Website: macys
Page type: billing-address
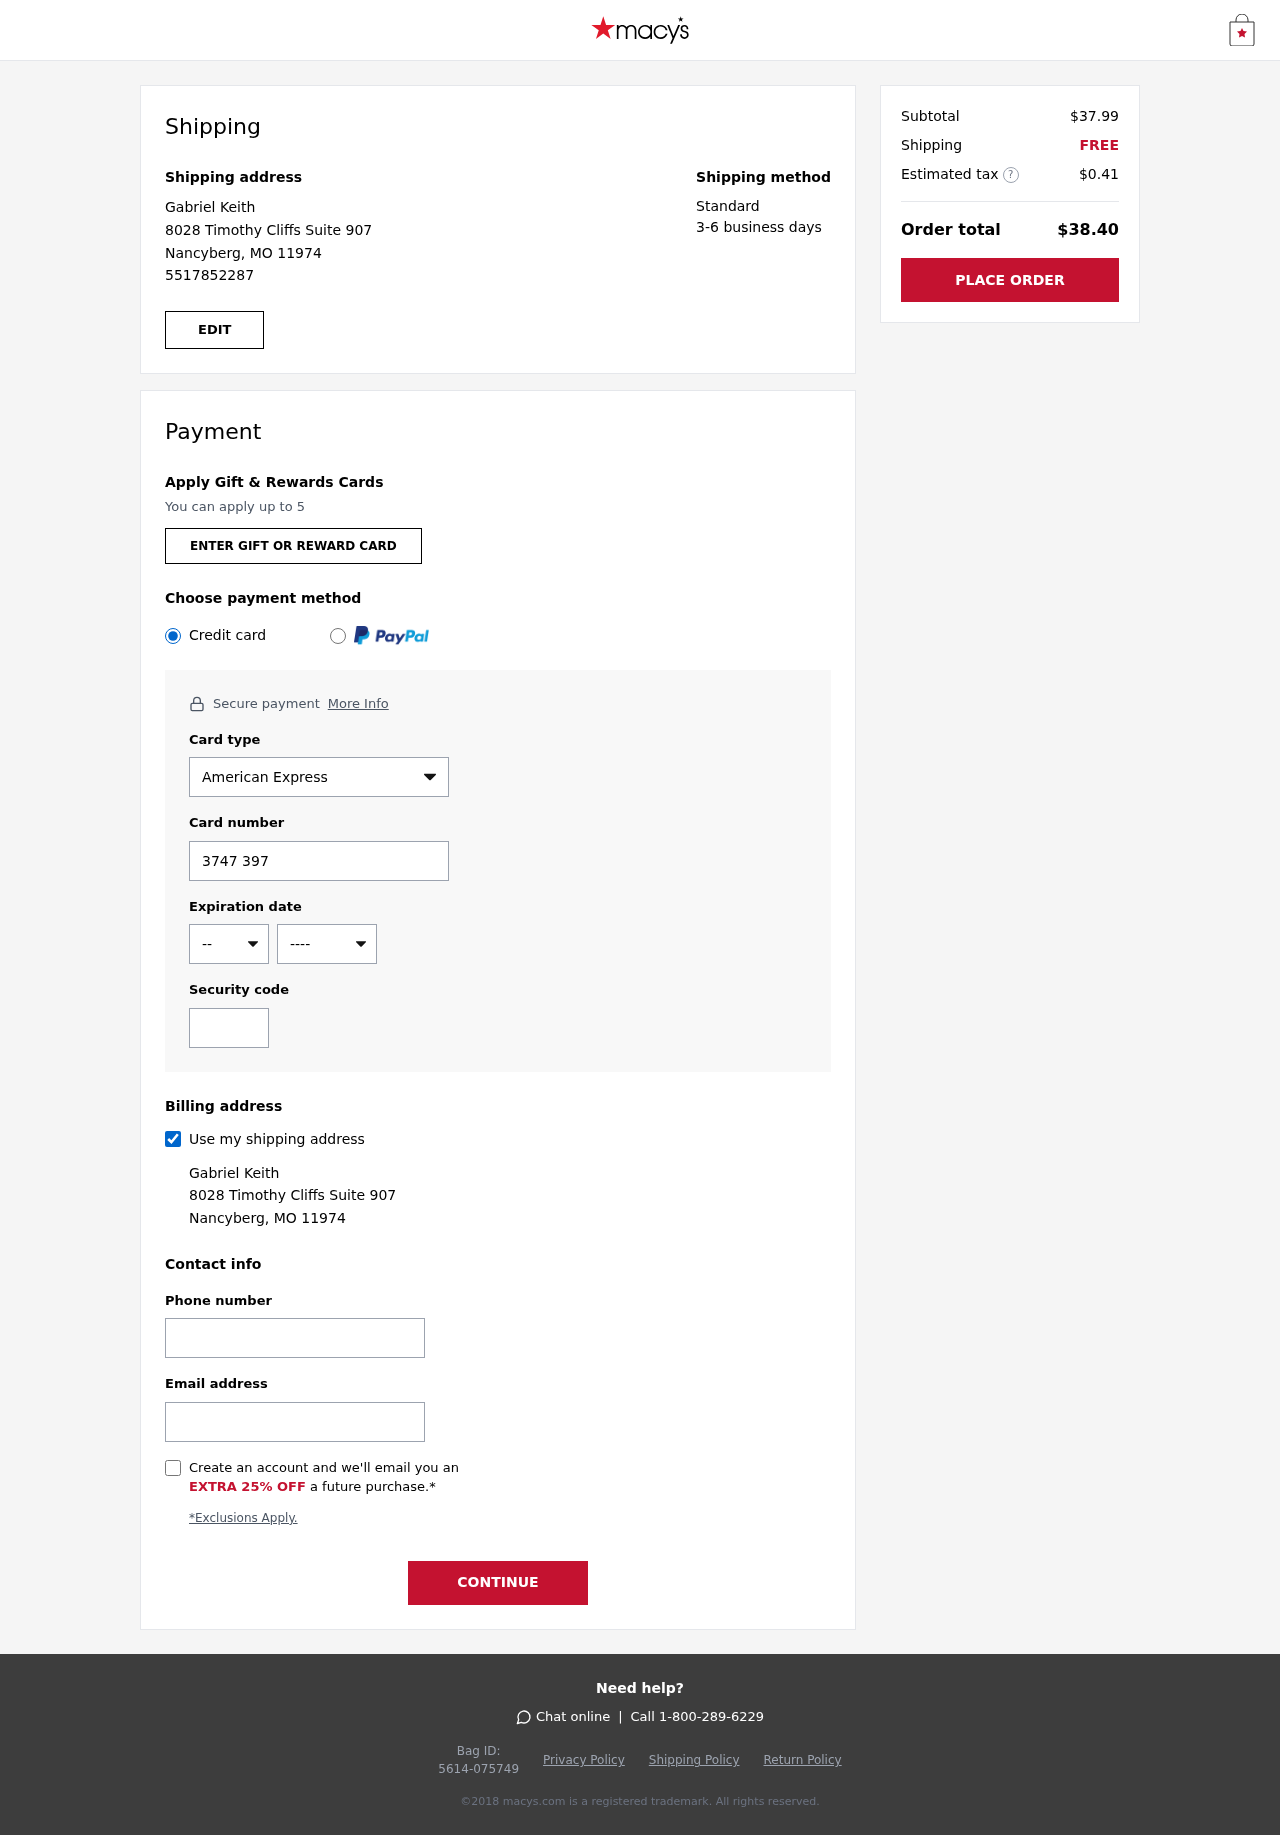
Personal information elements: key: PII_CARD_CVV
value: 9591
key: PII_CARD_EXPIRY_MONTH
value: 02
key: PII_CARD_EXPIRY_YEAR
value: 27
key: PII_CARD_NUMBER
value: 3747 3975 8937 982
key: PII_CARD_TYPE
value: American Express
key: PII_EMAIL
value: gabriel_keith@gmail.com
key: PII_FULLNAME
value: Gabriel Keith
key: PII_PHONE
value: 5517852287
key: PII_STREET
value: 8028 Timothy Cliffs Suite 907
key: PII_CITY_STATE_ZIP
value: Nancyberg, MO 11974
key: PII_FIRSTNAME
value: Gabriel
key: PII_LASTNAME
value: Keith
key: PII_FULLNAME2
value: Gabriel Keith
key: PII_FULLNAME3
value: Gabriel Keith
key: PII_FIRSTNAME2
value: Gabriel
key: PII_FIRSTNAME3
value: Gabriel
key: PII_LASTNAME2
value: Keith
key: PII_LASTNAME3
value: Keith
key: PII_FIRSTNAME_DERIVED
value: Gabriel
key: PII_LASTNAME_DERIVED
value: Keith
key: PII_FULLNAME_DERIVED
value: Gabriel Keith
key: PII_NAME_FULL_DERIVED
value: Gabriel Keith
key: PII_PHONE2
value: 5517852287
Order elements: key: ORDER_SUBTOTAL
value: $37.99
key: ORDER_SHIPPING_COST
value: FREE
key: ORDER_TAX
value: $0.41
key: ORDER_TOTAL
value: $38.40